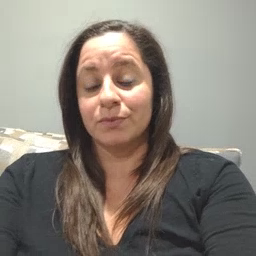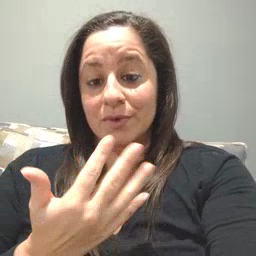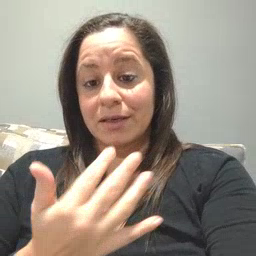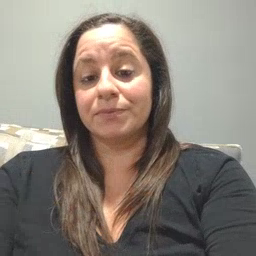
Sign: wait